Question: I have a ListView which uses ArrayAdapter and I also implemented the 'getFilter' function to search within the 'ListView'. I am using 'SharedPreference' to get the index of the 'ListView' to display some information on the next Activity. When searching, if the index is different it causes my app to show wrong information.
'''
case 0:
tvT = (TextView) findViewById(R.id.txtTitle);
strT = tvT.getText().toString();
inPos = strT.indexOf(".");
strT = strT.substring(0, inPos);
inPos = Integer.valueOf(strT);
Toast.makeText(getApplicationContext(), String.valueOf(inPos), 2000).show();
//moveToActivity(String.valueOf(inPos-1)); //0
break;
case 1:
tvT = (TextView) findViewById(R.id.txtTitle);
strT = tvT.getText().toString();
inPos = strT.indexOf(".");
strT = strT.substring(0, inPos);
inPos = Integer.valueOf(strT);
Toast.makeText(getApplicationContext(), String.valueOf(inPos), 2000).show();
//moveToActivity("1"); //1
break;
case 2:
tvT = (TextView) findViewById(R.id.txtTitle);
strT = tvT.getText().toString();
inPos = strT.indexOf(".");
strT = strT.substring(0, inPos);
inPos = Integer.valueOf(strT);
Toast.makeText(getApplicationContext(), String.valueOf(inPos), 2000).show();
//moveToActivity("2"); //2
break;
case 3:
tvT = (TextView) findViewById(R.id.txtTitle);
strT = tvT.getText().toString();
inPos = strT.indexOf(".");
strT2 = strT.substring(0, inPos);
inPos = Integer.valueOf(strT2);
Toast.makeText(getApplicationContext(), strT, 2000).show();
//moveToActivity("3"); //3
break;
case 4:
tvT = (TextView) findViewById(R.id.txtTitle);
strT = tvT.getText().toString();
inPos = strT.indexOf(".");
strT2 = strT.substring(0, inPos);
inPos = Integer.valueOf(strT2);
Toast.makeText(getApplicationContext(), String.valueOf(inPos), 2000).show();
//moveToActivity("4"); //4
break;
public void moveToActivity(String strWhich) {
editor.putString("NamePosition", strWhich);
editor.commit();
Intent myIntent = new Intent(MainActivity.this, NameDisplay.class);
startActivityForResult(myIntent, 0);
overridePendingTransition(R.anim.right_slide_in, R.anim.right_slide_out);
}
'''
Sample of my Activity:

The 'case 0' code works except for 'case 1' 'case 2' and so forth up to 'case 99' it's the same inPos which is 1. How do I make it so that no matter what the position is the number for the index always stays the same?
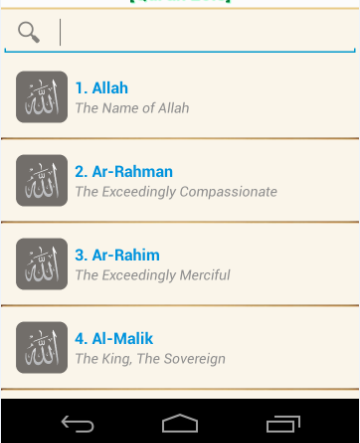
Answer: I fixed it with the following:
'''
String check = String.valueOf(dataList.getItemAtPosition(position));
int pos = check.indexOf(".");
int pos2 = check.indexOf(" ");
String strP = check.substring(pos2+1, pos);
int pos3 = Integer.valueOf(strP) - 1;
switch(position) {
case 0:
Log.i("pos", String.valueOf(pos));
Log.i("pos2", String.valueOf(pos2));
Log.i("strP", strP);
Log.i("check", check);
moveToActivity(String.valueOf(pos3)); //0
break;
case 1:
moveToActivity(String.valueOf(pos3)); //1
break;
case 2:
moveToActivity(String.valueOf(pos3)); //2
break;
case 3:
moveToActivity(String.valueOf(pos3)); //3
break;
}
'''